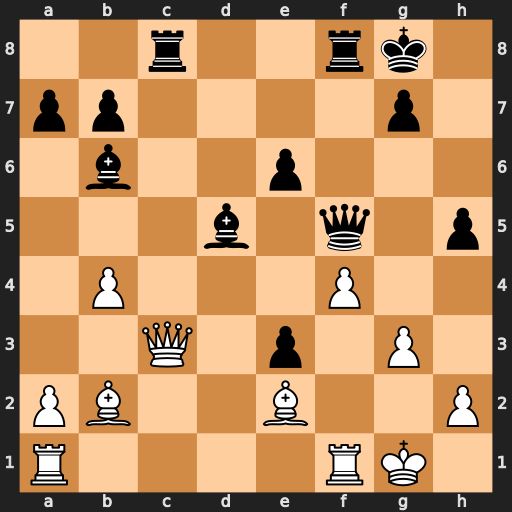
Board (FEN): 2r2rk1/pp4p1/1b2p3/3b1q1p/1P3P2/2Q1p1P1/PB2B2P/R4RK1
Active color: w
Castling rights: -
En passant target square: -
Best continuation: Qxg7#